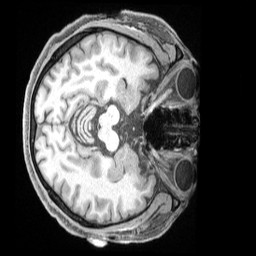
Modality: T1w
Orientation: axial
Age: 69
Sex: male
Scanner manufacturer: siemens
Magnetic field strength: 3 T
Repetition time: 2.5 s
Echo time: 0.00222 s